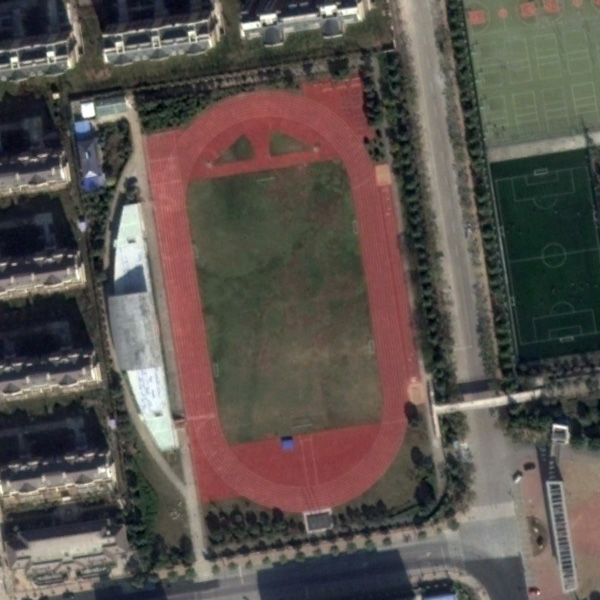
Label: Playground